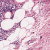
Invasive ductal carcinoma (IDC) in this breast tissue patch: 1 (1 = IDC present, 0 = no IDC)